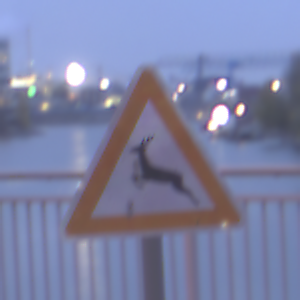
Verkehrszeichen: WildwechselRechts
Umgebung: Outdoor, Urban
Tageszeit: Night
Wetter: PartlyCloudy
Licht: Artificial
Jahreszeit: NotSpecified
Kontrast: HighContrast